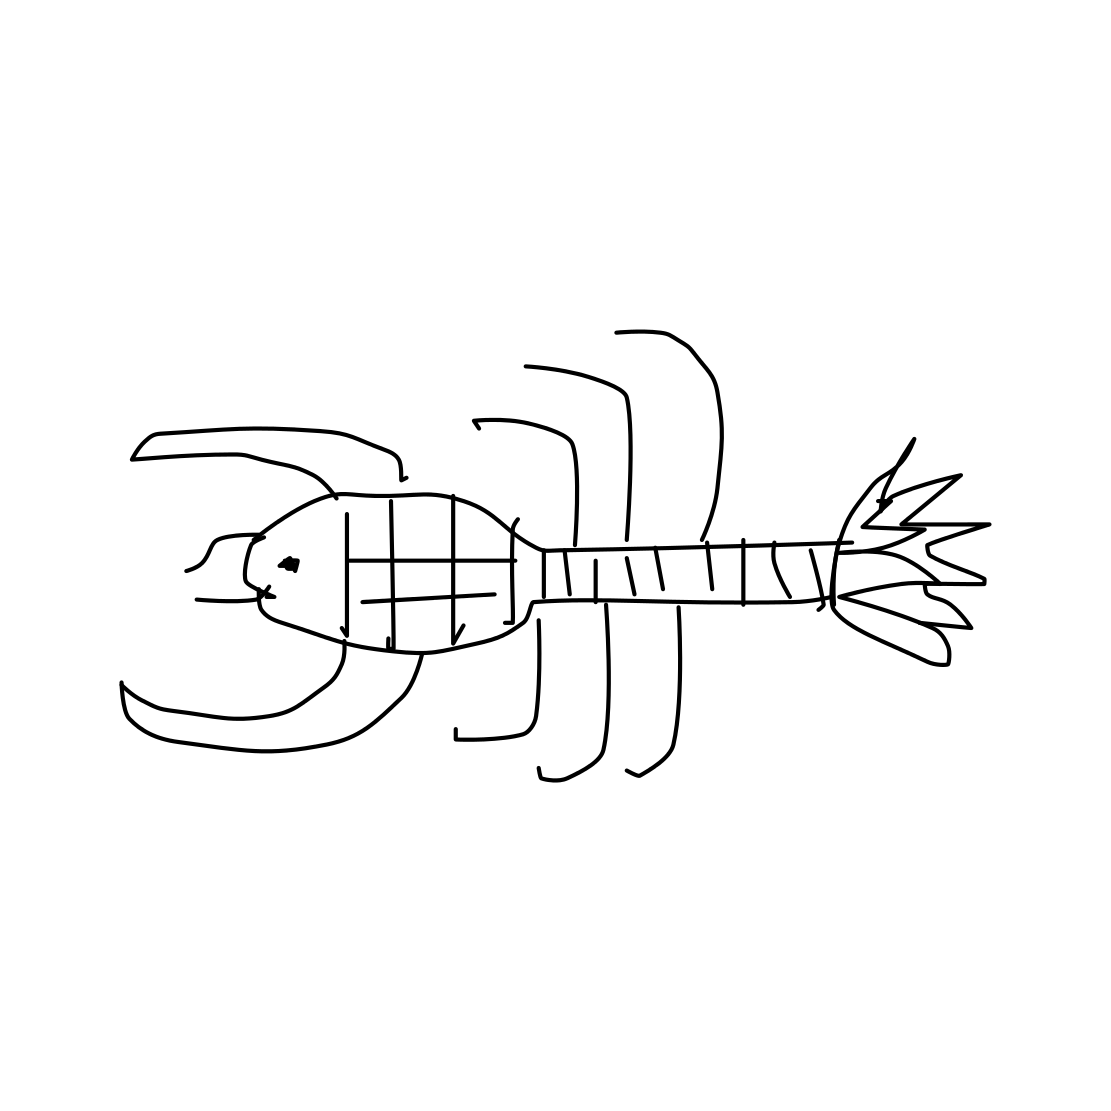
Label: lobster